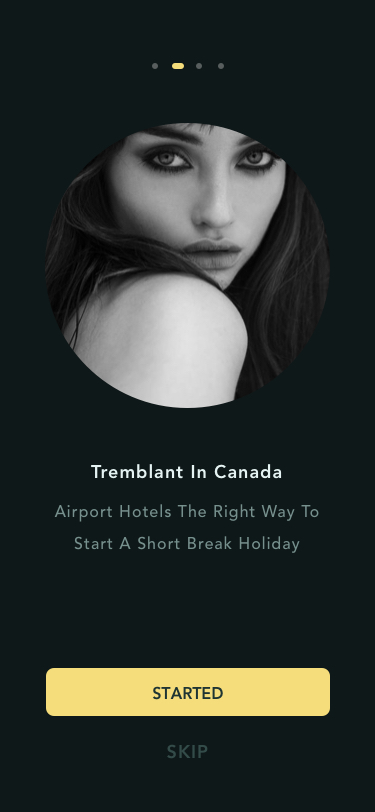
Text in this UI design:
skip
Tremblant In Canada
Airport Hotels The Right Way To Start A Short Break Holiday